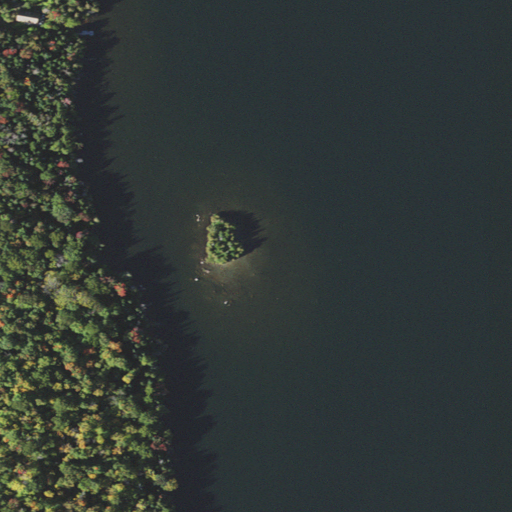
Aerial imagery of island in Vermont named Connor Island containing open water, deciduous forest, evergreen forest, mixed forest, grassland, and open development